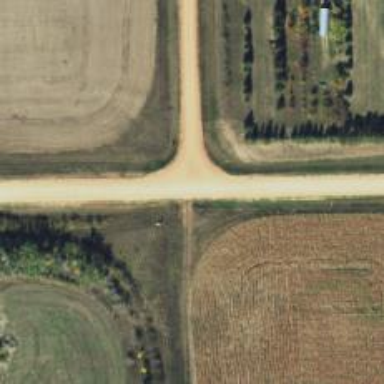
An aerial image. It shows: Unclassified road.